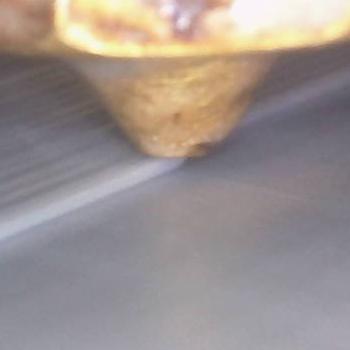
Flow rate: 70%